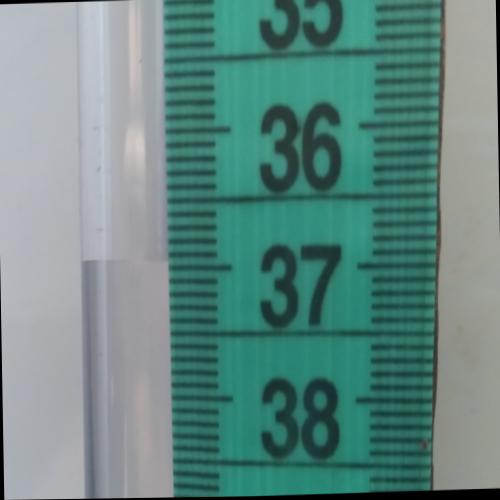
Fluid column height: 37.0 cm